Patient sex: M
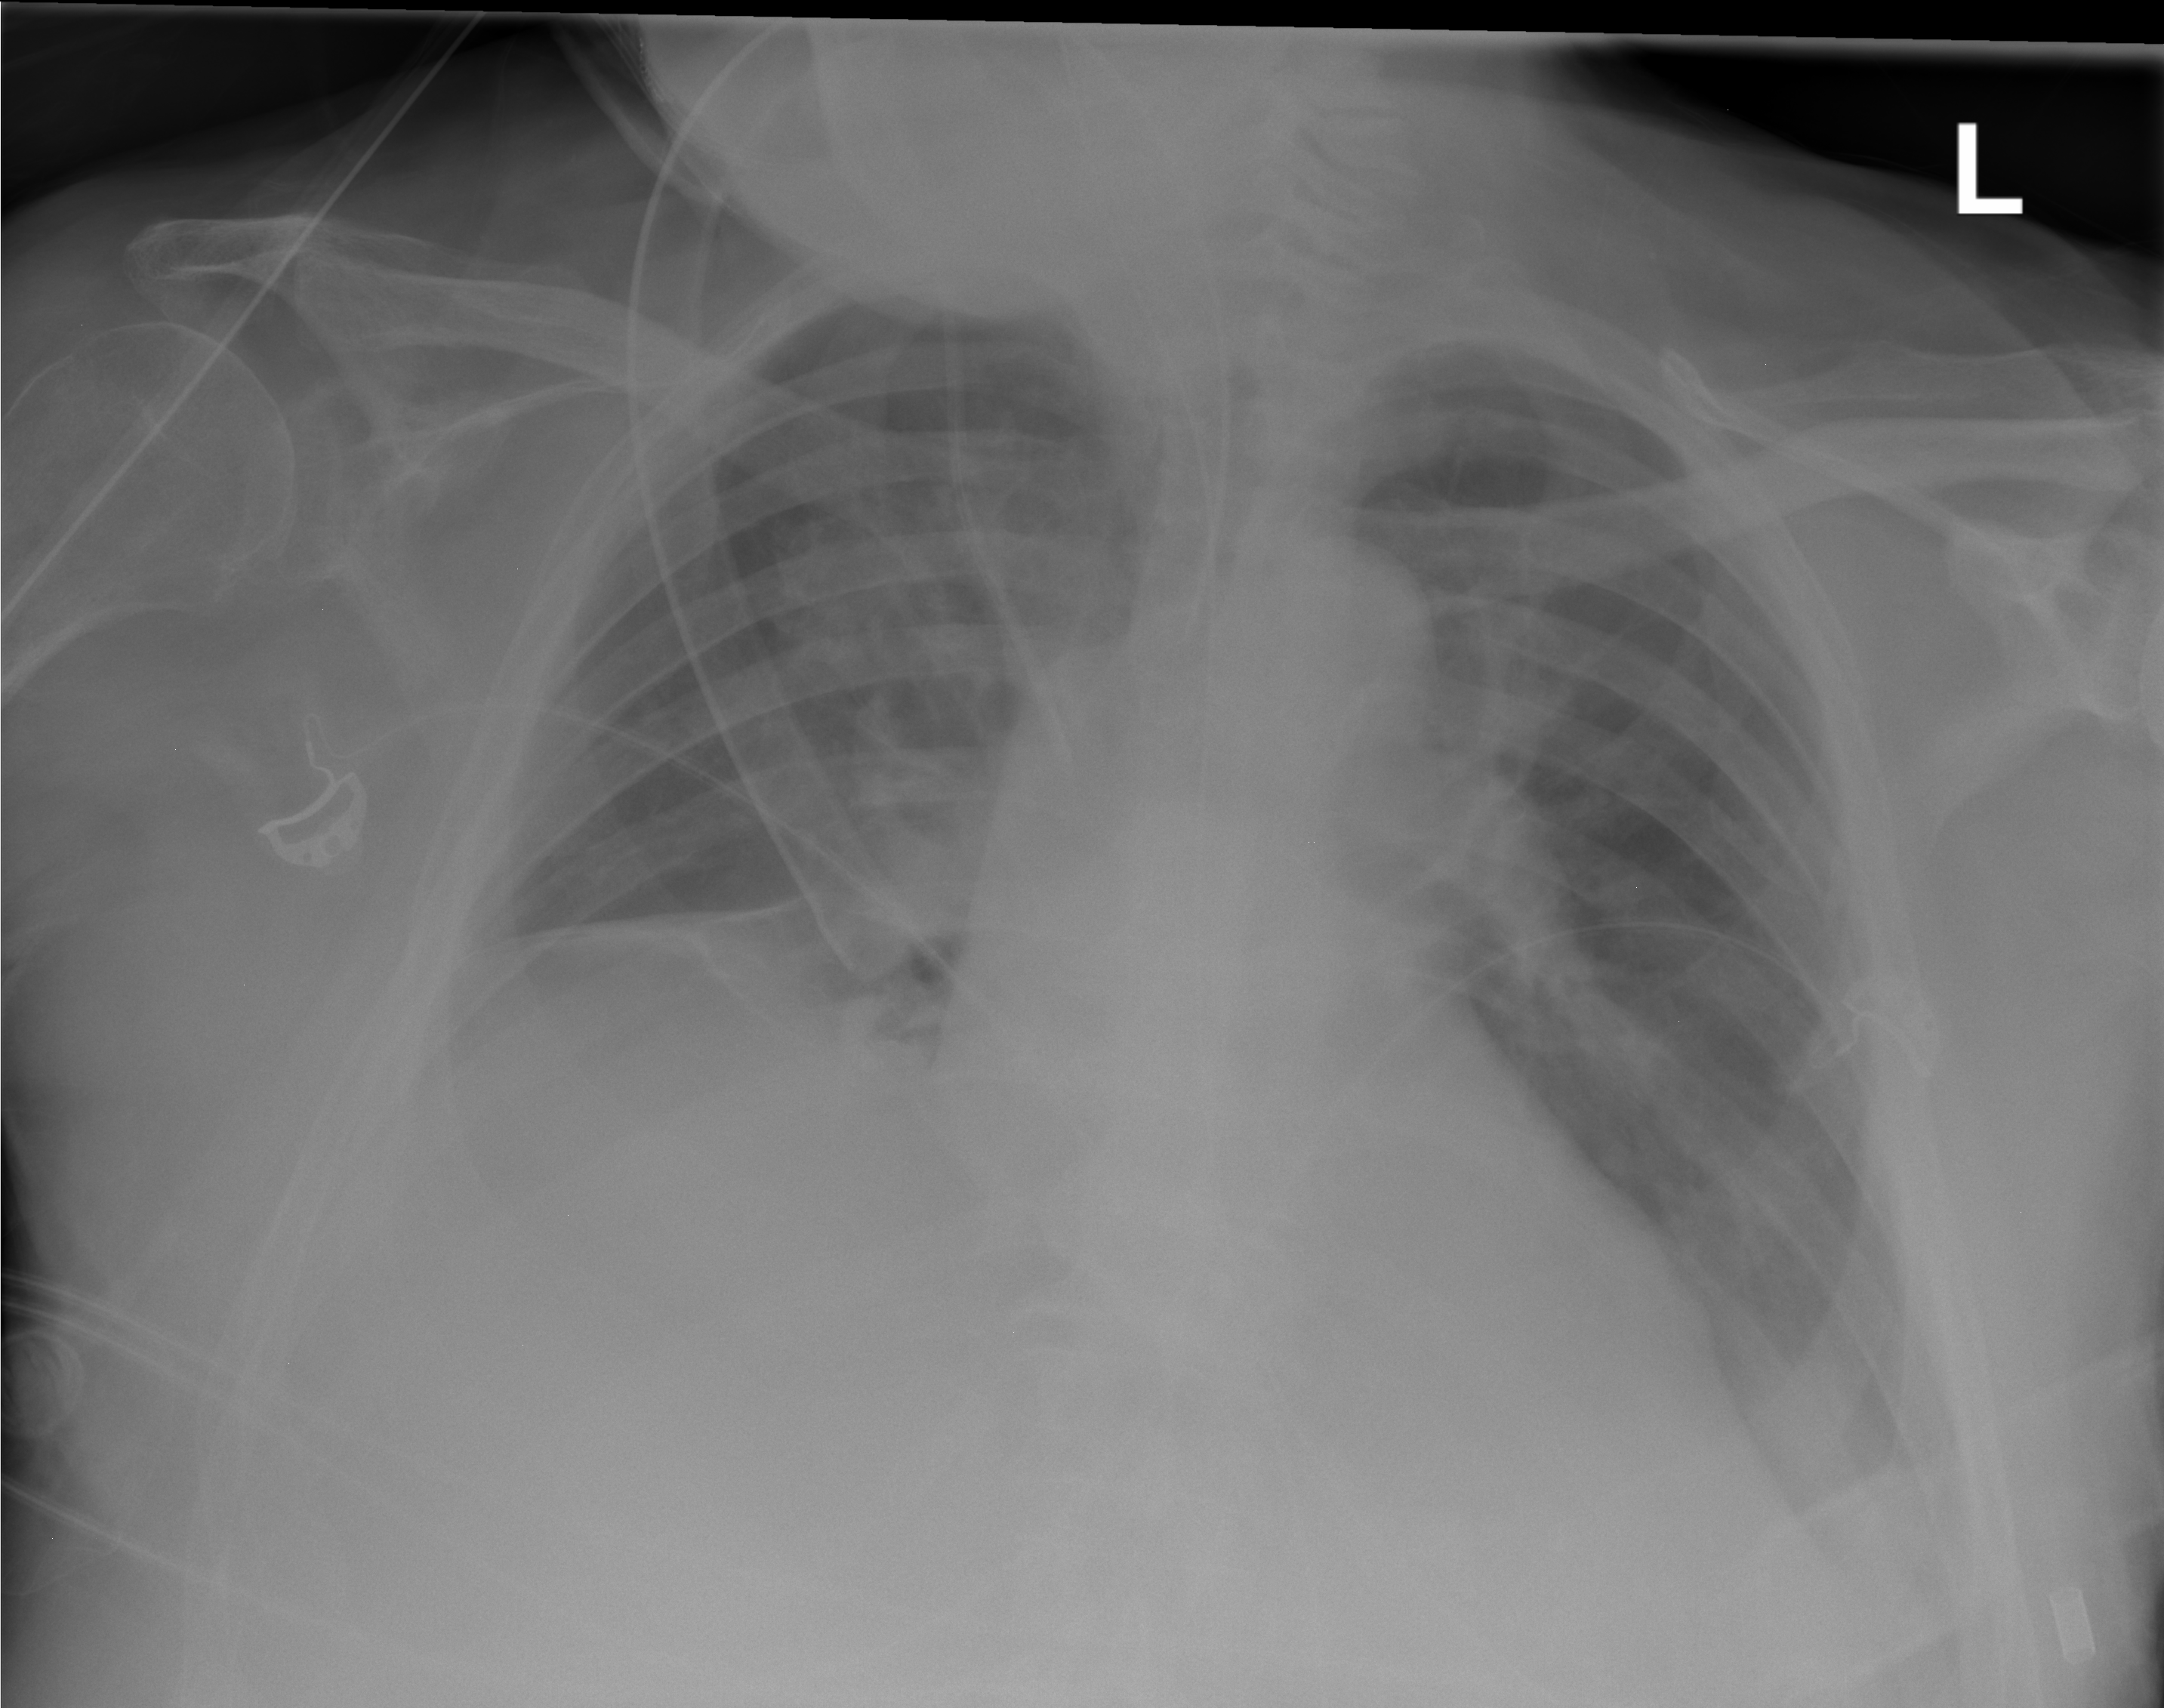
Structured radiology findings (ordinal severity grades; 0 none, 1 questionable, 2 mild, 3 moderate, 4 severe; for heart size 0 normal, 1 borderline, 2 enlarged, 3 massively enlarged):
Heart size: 2
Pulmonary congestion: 0
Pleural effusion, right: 0
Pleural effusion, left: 0
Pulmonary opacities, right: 1
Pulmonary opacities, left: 0
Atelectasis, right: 2
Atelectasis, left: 2